Field crop: tomato
Growth stage: 1
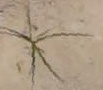
Species: cyperus